Question: I have a TilePane consisting of images, the images inside the tilepane depends on the numer of the images inside the folder selected by the user. But there was no scrollpane in the tilepane, so I decided to put the tilePane inside a ScrollPane, but I am not able to control the height of the scrollpane to occupy the whole page.
'''
public ScrollPane viewGallery(Stage stage)
{
ScrollPane root = null;
final TilePane tile = new TilePane();
try{
root = new ScrollPane();
tile.setPadding(new Insets(5, 5, 5, 5));
tile.setVgap(4);
tile.setHgap(4);
tile.setPrefHeight(stage.getHeight());
tile.setStyle("-fx-background-color: DAE6F3;");
File[] listOfFiles = outputFolder.listFiles();
System.out.println(outputFolder.listFiles().length);
for (File file : listOfFiles) {
System.out.println(file.getPath());
Image image = new Image("file:"+file.getPath());
ImageView iv2 = new ImageView();
iv2.setImage(image);
iv2.setFitWidth(250);
iv2.setPreserveRatio(true);
iv2.setSmooth(true);
iv2.setCache(true);
tile.getChildren().add(iv2);
}
}catch(Exception e)
{
e.printStackTrace();
}
root.setHbarPolicy(ScrollPane.ScrollBarPolicy.NEVER); // Horizontal scroll bar
root.setVbarPolicy(ScrollPane.ScrollBarPolicy.AS_NEEDED); // Vertical scroll bar
root.setFitToHeight(true);
root.setFitToWidth(true);
root.setContent(tile);
return root;
}
'''
The output is something life this..
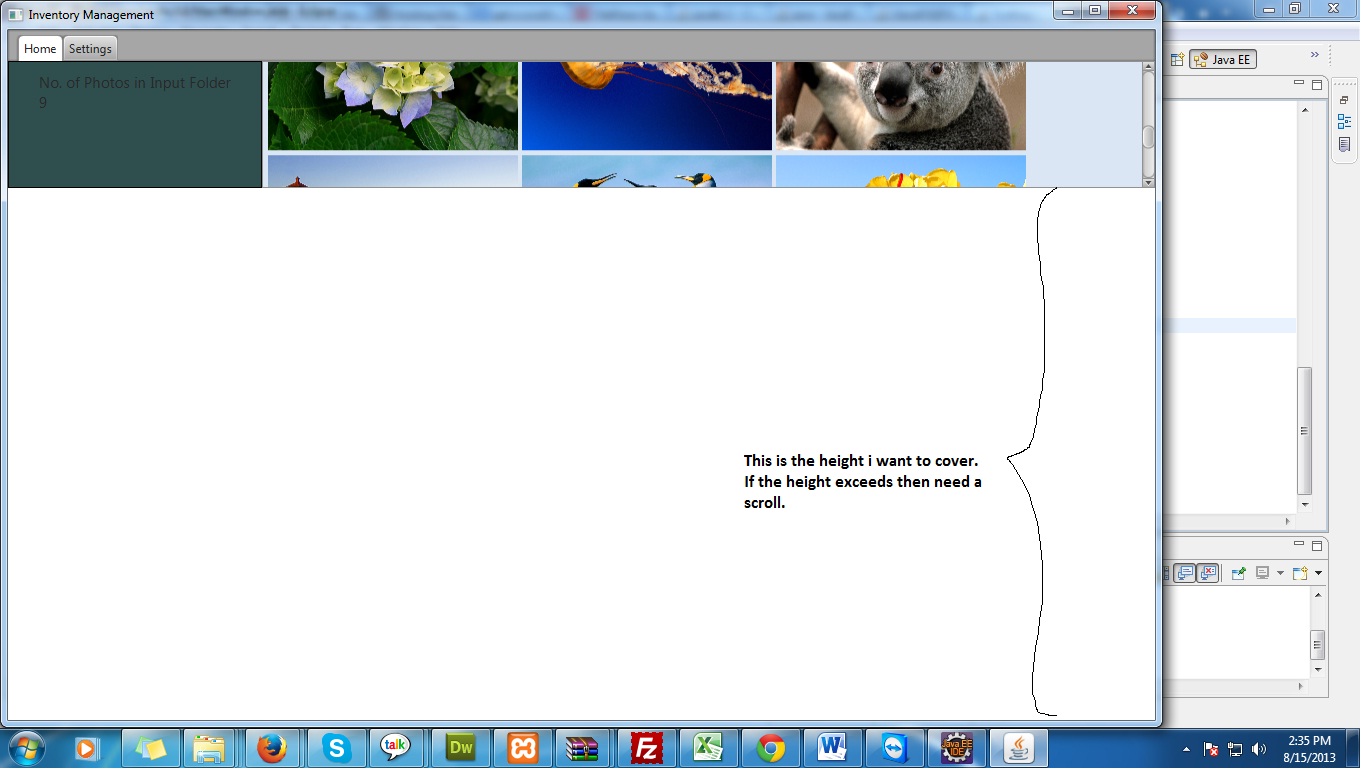
Answer: The problem was not with the scrollPane or the TilePane, I was adding the scrollPane to a borderPane and i was using :
'''
border.setTop(viewGallery(Stage stage));
'''
Just changing the above code to the below code resolved my issue..
'''
border.setCenter(viewGallery(Stage stage));
'''
The docs are pretty clear:
The top and bottom children will be resized to their preferred heights and extend the width of the borderpane. The left and right children will be resized to their preferred widths and extend the length between the top and bottom nodes. And the center node will be resized to fill the available space in the middle